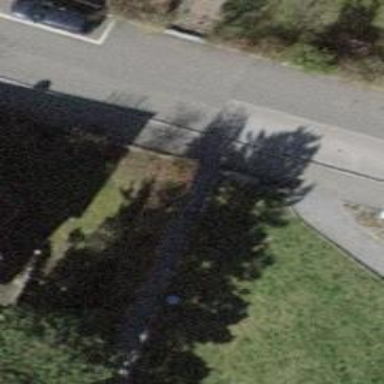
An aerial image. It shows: Steps on sett surface road.